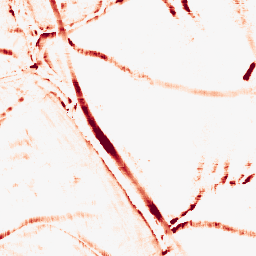
Category: morphological
Decomposition family: morphological_rect
Decomposition parameters: operation: opening
width: 10
height: 10
Upsampling method: lanczos
Upsampling parameters: scale: 2
Upsampling scale: 2